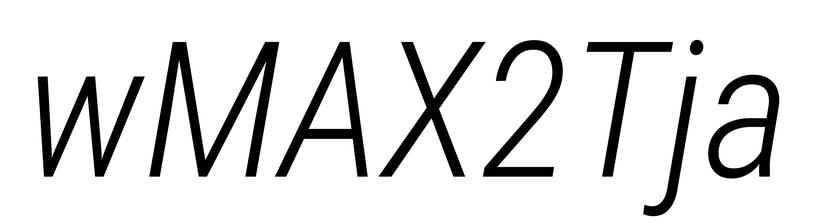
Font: Roboto-Italic_Condensed_Light_Italic